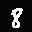
Label: 8